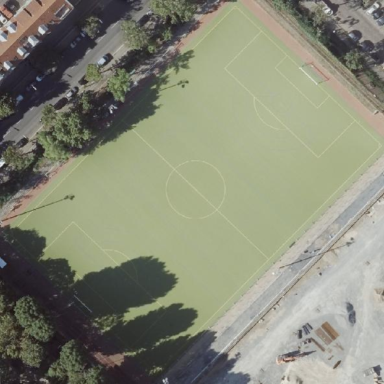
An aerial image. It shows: Soccer pitch with artificial turf for leisure sports activities.